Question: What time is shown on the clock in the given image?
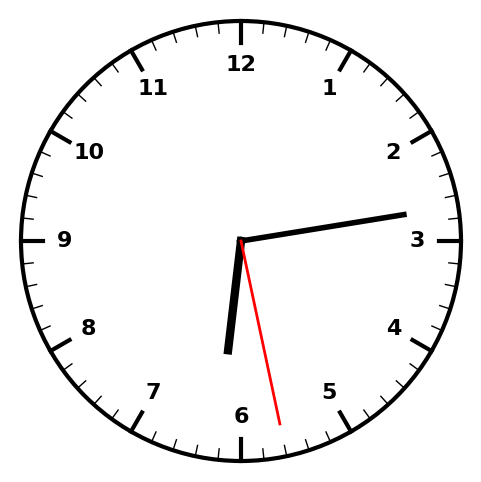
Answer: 06:13:28